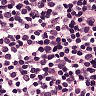
Metastatic tissue present: no